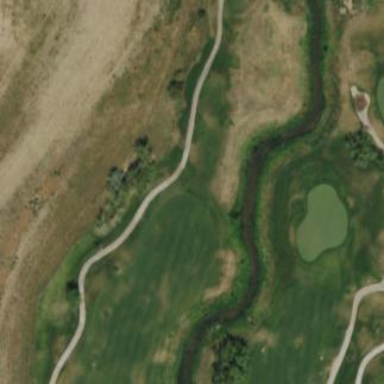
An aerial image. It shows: Golf rough area.